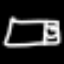
Label: bed